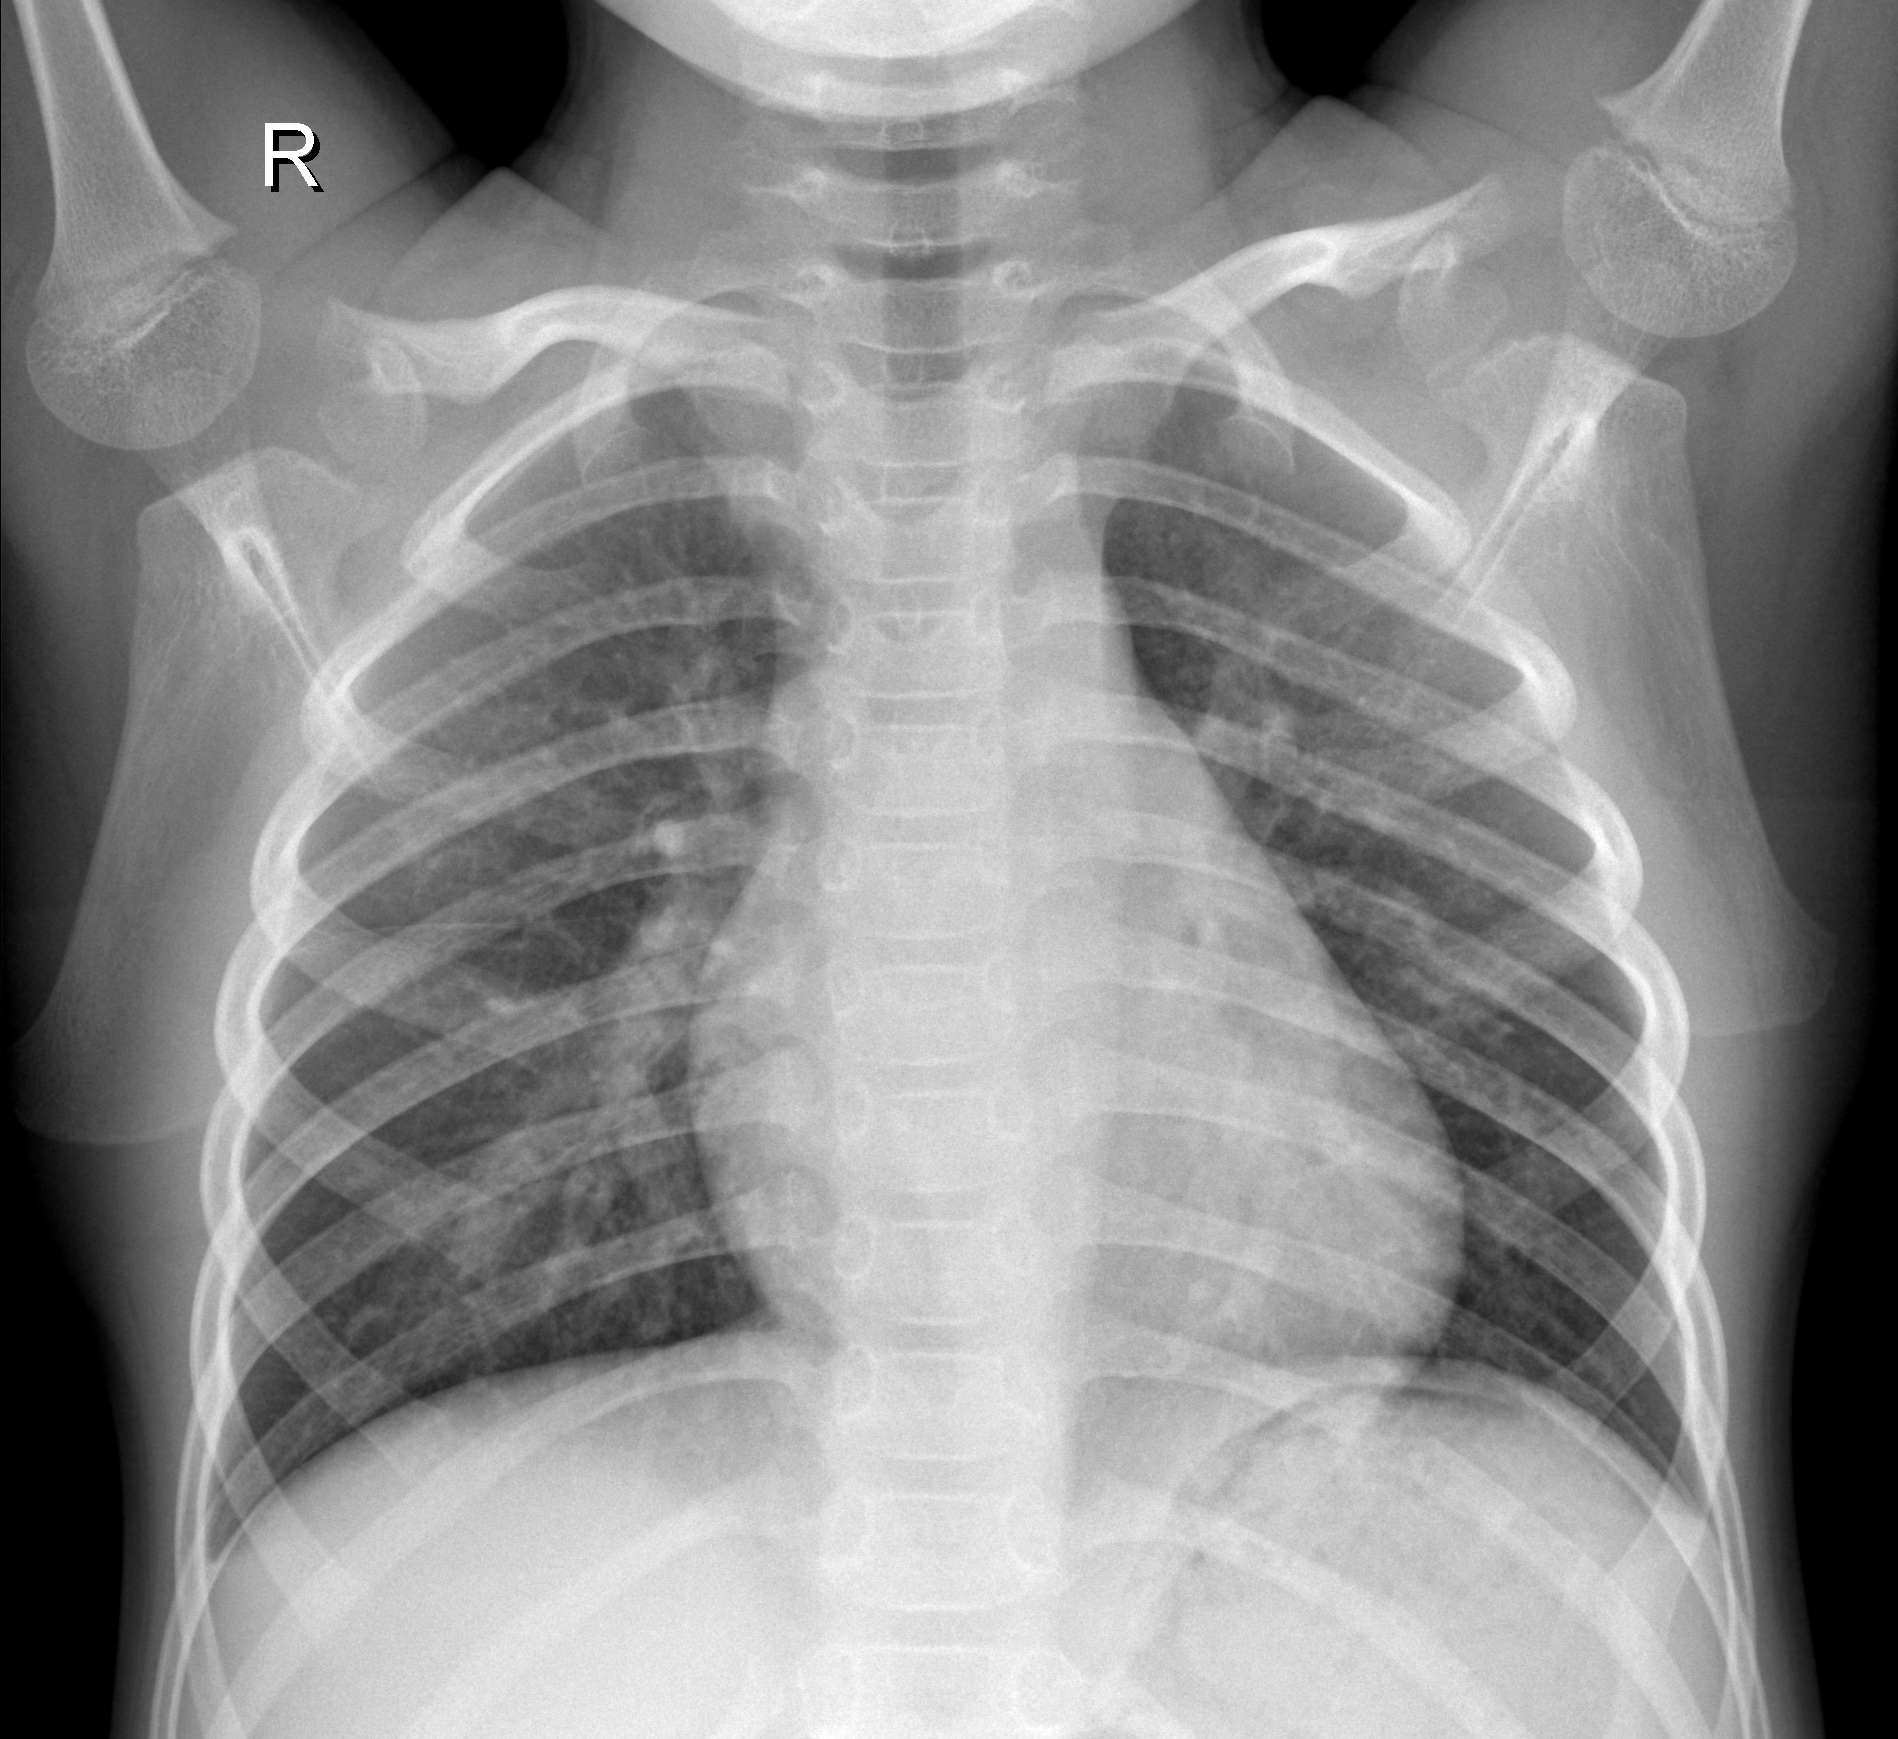
Diagnosis: NORMAL